Question: I'm doing the exercises in a book, <URL>. I double-checked that my code is the same as in the book and I'm carefully following the steps in the book.
The C file is supposed to take gps data and format it in JSON style.
'''
#include <stdio.h>
int main() {
float latitude;
float longitude;
char info[40];
int started = 0;
puts("data=[");
while (scanf("%f, %f, %39[^
]", &latitude, &longitude, info) ==3) {
if (started)
printf(",
");
else
started = 1;
printf("{latitude: %f, longitude: %f, info: '%s'}", latitude, longitude, info);
}
puts("
]");
return 0;
}
'''
First the book had us type in the data, to show us how tedious and poorly formatted it looks, then we learn to redirect stdin to read a file of comma-separated data, like so:
'''
$ ./geo2json < gpsdata.csv
'''
I couldn't find source files online so I copy/pasted from the pdf of the book to create the csv file.
'''
gpsdata.csv and gpsdata.txt
42.363400,-71.098465,Speed = 21
42.363327,-71.097588,Speed = 23
42.363255,-71.096710,Speed = 17
42.363182,-71.095833,Speed = 22
42.363110,-71.094955,Speed = 14
42.363037,-71.094078,Speed = 16
42.362965,-71.093201,Speed = 18
42.362892,-71.092323,Speed = 22
42.362820,-71.091446,Speed = 17
42.362747,-71.090569,Speed = 23
42.362675,-71.089691,Speed = 14
42.362602,-71.088814,Speed = 19
42.362530,-71.087936,Speed = 16
42.362457,-71.087059,Speed = 16
42.362385,-71.086182,Speed = 21
'''
Weird stuff happened, so I went thru the lines and deleted then re-entered the line breaks in case there was some hidden formatting. I tried changing the file type from .csv to .txt. Neither made a difference. When I typed in the data, this weirdness did not happen.
How it's supposed to look:

How it actually looks. Note how the last line is different. BTW sometimes the 'l' in latitude shows up on that last line.
'''
login:~/programming/cfiles> ./geo2json < gpsdata.csv
data=[
'}, itude: 42.363400, longitude: -71.098465, info: 'Speed = 21
'}, itude: 42.363327, longitude: -71.097588, info: 'Speed = 23
'}, itude: 42.363255, longitude: -71.096710, info: 'Speed = 17
'}, itude: 42.363182, longitude: -71.095833, info: 'Speed = 22
'}, itude: 42.363110, longitude: -71.094955, info: 'Speed = 14
'}, itude: 42.363037, longitude: -71.094078, info: 'Speed = 16
'}, itude: 42.362965, longitude: -71.093201, info: 'Speed = 18
'}, itude: 42.362892, longitude: -71.092323, info: 'Speed = 22
'}, itude: 42.362820, longitude: -71.091446, info: 'Speed = 17
'}, itude: 42.362747, longitude: -71.090569, info: 'Speed = 23
'}, itude: 42.362675, longitude: -71.089691, info: 'Speed = 14
'}, itude: 42.362602, longitude: -71.088814, info: 'Speed = 19
'}, itude: 42.362530, longitude: -71.087936, info: 'Speed = 16
'}, itude: 42.362457, longitude: -71.087059, info: 'Speed = 16
'}atitude: 42.362385, longitude: -71.086182, info: 'Speed = 21
]
'''
I checked the online errata and didn't see anything about this. I was using Cygwin but then tried linux, both had the same result.
Any help or insight would be appreciated!
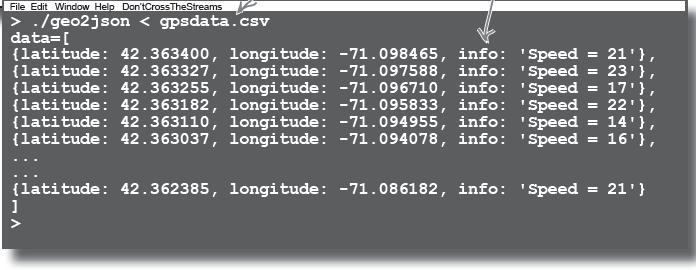
Answer: Your file contains Windows-style <URL> character is still contained in the string 'info', which screws up the output.
You can modify the program to scan for both CR and LF characters by
'''
scanf("%f, %f, %39[^
]", &latitude, &longitude, info)
'''
Note the '
'.
(You say you tried this on Linux, but I guess you used the input CSV file that you made on Windows?)